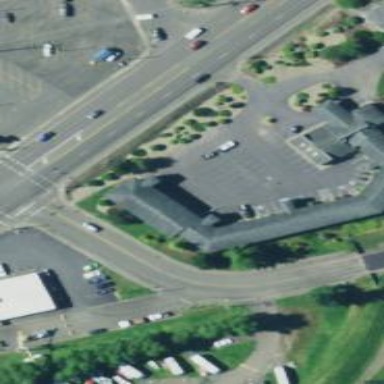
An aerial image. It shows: Hotel building.